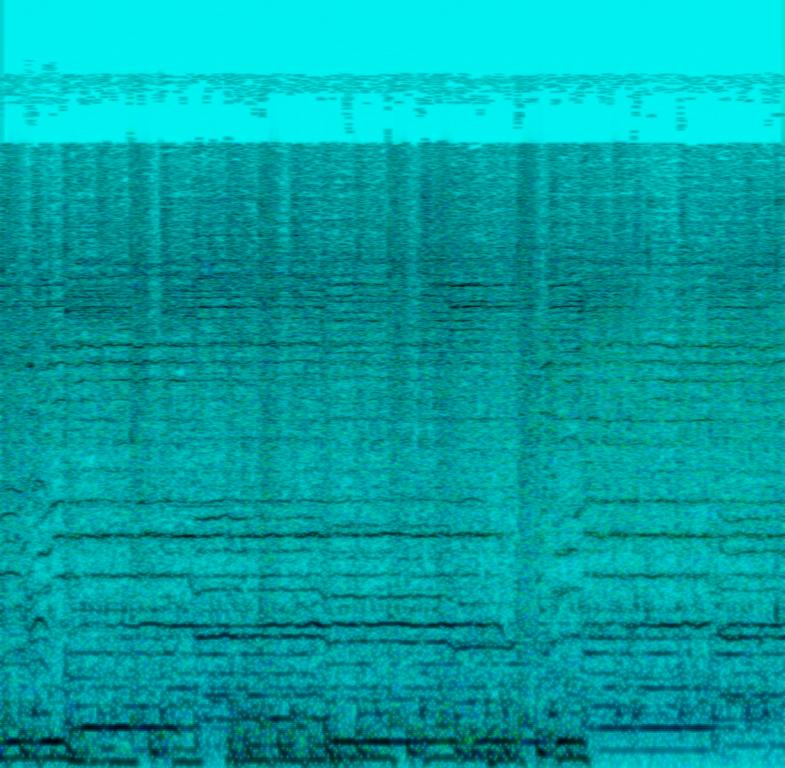
The low quality recording features a rock song and it consists of harmonizing male vocals singing over groovy bass, punchy drums and electric guitar melody. It sounds completely crushed, muffled and messy, since the frequencies of the instruments are clashing with each other. Regardless, it still sounds energetic.